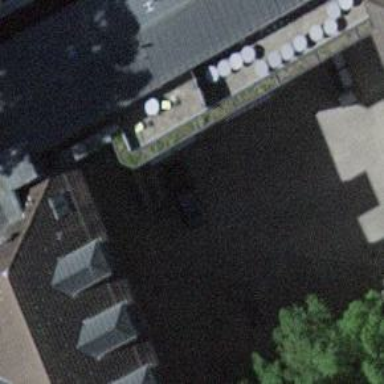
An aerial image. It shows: Building with hipped roof shape.